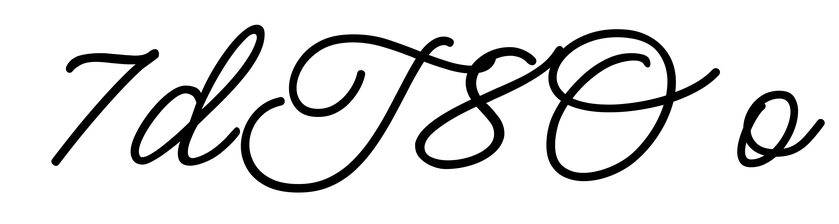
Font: MeowScript-Regular